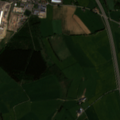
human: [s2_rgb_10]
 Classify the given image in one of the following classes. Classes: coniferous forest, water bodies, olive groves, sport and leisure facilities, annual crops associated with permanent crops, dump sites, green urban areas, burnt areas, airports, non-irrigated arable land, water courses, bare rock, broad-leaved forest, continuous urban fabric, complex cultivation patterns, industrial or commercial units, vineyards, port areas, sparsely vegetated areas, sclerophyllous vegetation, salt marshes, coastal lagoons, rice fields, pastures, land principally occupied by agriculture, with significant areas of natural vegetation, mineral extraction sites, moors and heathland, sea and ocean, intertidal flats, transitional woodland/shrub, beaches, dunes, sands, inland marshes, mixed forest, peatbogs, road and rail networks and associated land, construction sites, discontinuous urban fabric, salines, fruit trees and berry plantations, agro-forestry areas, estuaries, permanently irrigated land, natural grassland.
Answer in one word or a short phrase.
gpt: discontinuous urban fabric, industrial or commercial units, road and rail networks and associated land, pastures, complex cultivation patterns, land principally occupied by agriculture, with significant areas of natural vegetation, mixed forest